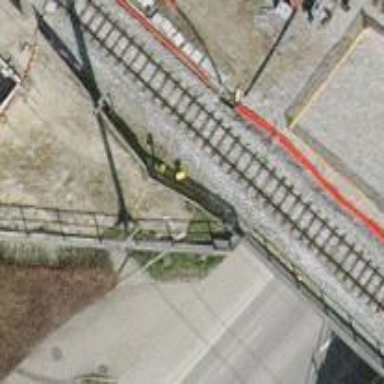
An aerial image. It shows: Narrow-gauge railway siding with 1 track. The track is electrified with contact line.